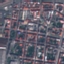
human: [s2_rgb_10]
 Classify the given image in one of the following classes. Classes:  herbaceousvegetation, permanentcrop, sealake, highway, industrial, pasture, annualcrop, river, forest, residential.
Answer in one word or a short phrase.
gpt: Residential